Question: I am working on <URL> and am experiencing strange behavior when I want to resize the '.outer' div using jQuery. As you can see on demo and following image the '.outer' div jams once before starting on resizing.

I have to use absolute positioned div '.inner' inside the '.outer' div as:
'''
<div class="outer">
<div class="inner" id="circle"></div>
</div>
<button id="plus" type="button" class="btn">Resize</button>
'''
'''
$(function () {
$("#plus").on("click", function () {
$(".outer").animate({
width: '+=20px',
height: '+=20px',
borderRadius: '+=10px'
}, {
duration: 500,
queue: false
});
$(".outer").animate({
left: '-=1%',
top: '-=1%'
}, {
duration: 500,
queue: false
});
});
});
'''
and here is the CSS rules:
'''
#circle {
width: 100%;
height: 100%;
background: #fc2e5a;
-moz-border-radius: 120px;
-webkit-border-radius: 120px;
border-radius: 120px;
left:50%;
top:50%;
margin:-100px 0 0 -150px;
}
.inner {
position: absolute;
}
.outer {
position:relative;
width: 235px;
height: 220px;
left:50%;
top:50%;
}
'''
How can I fix this?
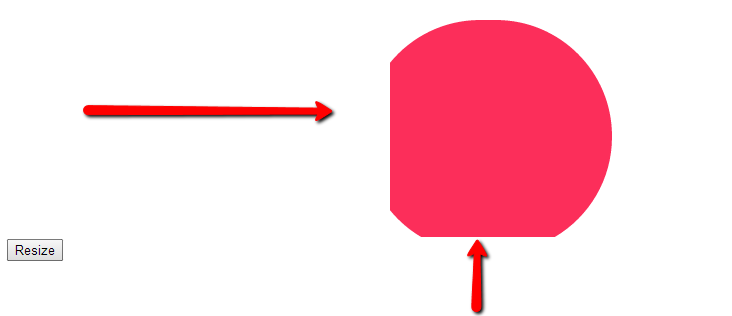
Answer: You are using the same 'height' and 'width' for for both '.outer' and '.inner'div.
'''
#circle {
width: 100%;
height: 100%;
}
'''
So you don't need to use 'left', 'top' and 'margin' on '#circle' to align that div properly.
Just remove these properties from '#circle' -
'''
#circle {
width: 100%;
height: 100%;
background: #fc2e5a;
-moz-border-radius: 120px;
-webkit-border-radius: 120px;
border-radius: 120px;
/* left:50%;
top:50%;
margin:-100px 0 0 -150px; */
}
'''
<URL>